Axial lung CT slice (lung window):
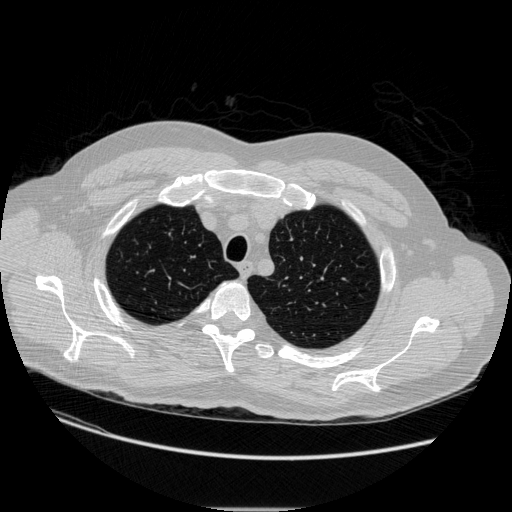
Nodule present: no